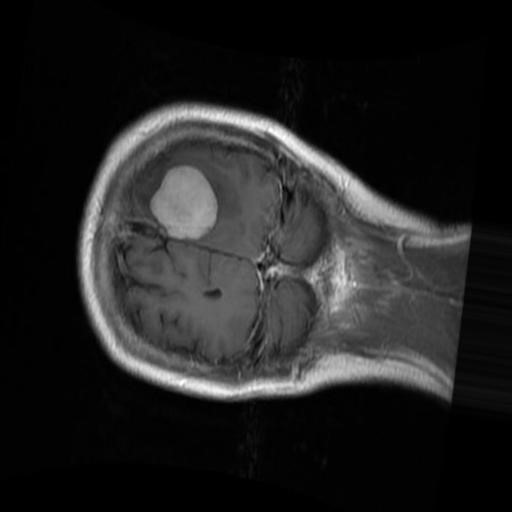
Label: brain_menin